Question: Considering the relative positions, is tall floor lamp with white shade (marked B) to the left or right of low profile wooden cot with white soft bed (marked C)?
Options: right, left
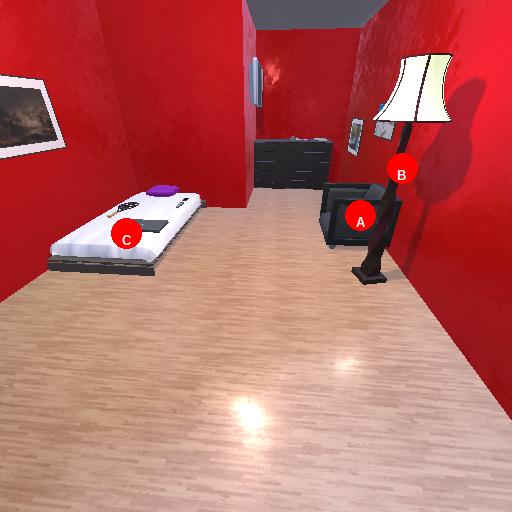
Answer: right